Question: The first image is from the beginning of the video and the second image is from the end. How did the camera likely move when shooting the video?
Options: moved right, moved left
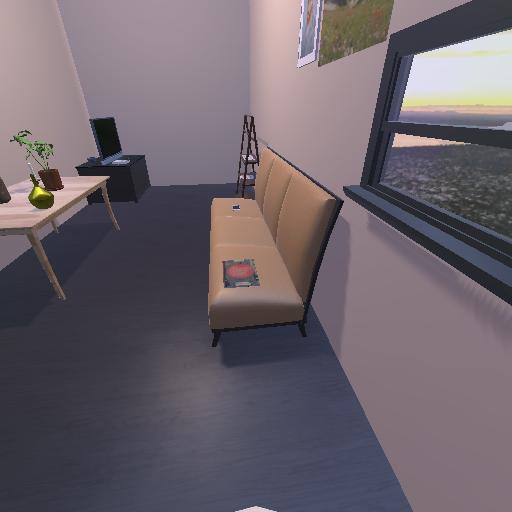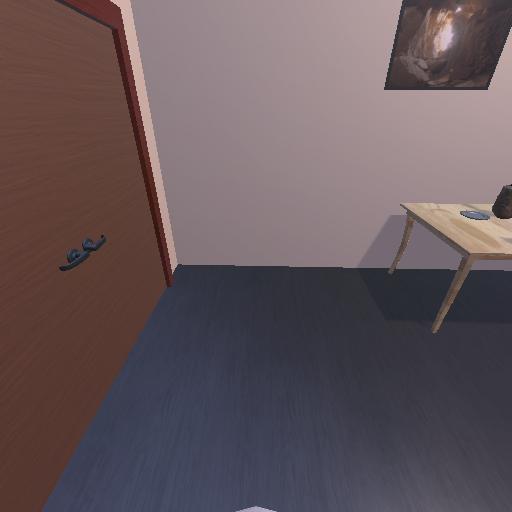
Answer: moved right